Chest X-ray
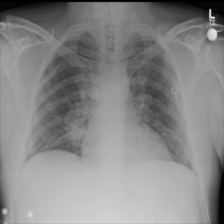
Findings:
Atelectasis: negative
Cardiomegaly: negative
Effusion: negative
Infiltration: negative
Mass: positive
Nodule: positive
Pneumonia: negative
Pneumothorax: negative
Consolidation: negative
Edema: negative
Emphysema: negative
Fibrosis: negative
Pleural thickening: negative
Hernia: negative